Question: What app is featured?
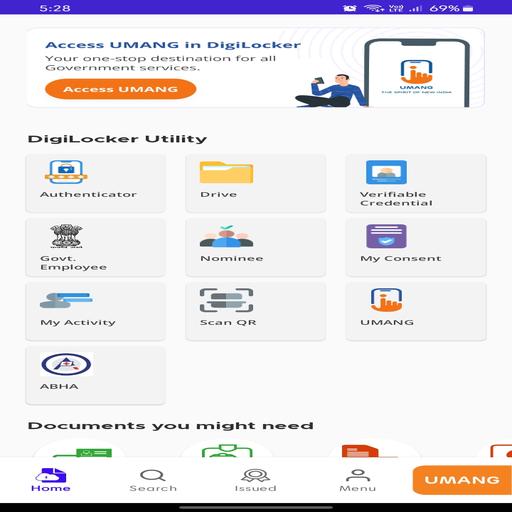
Answer: UMANG DigiLocker